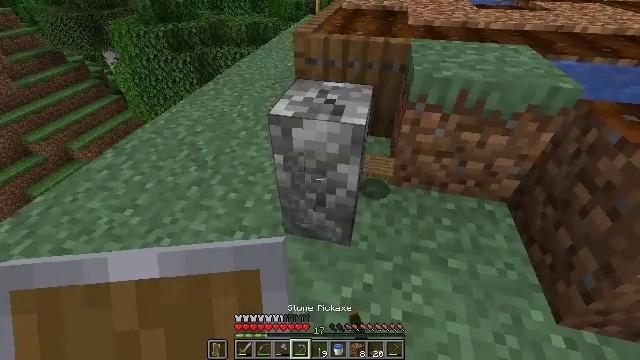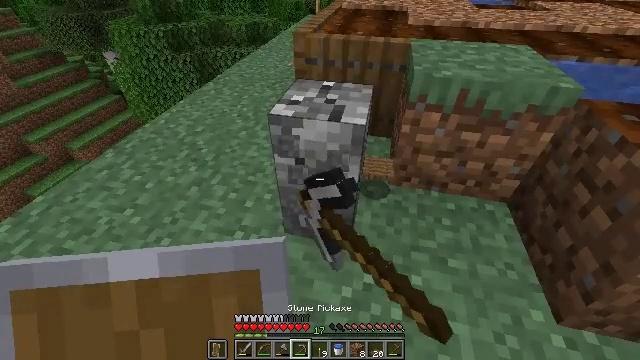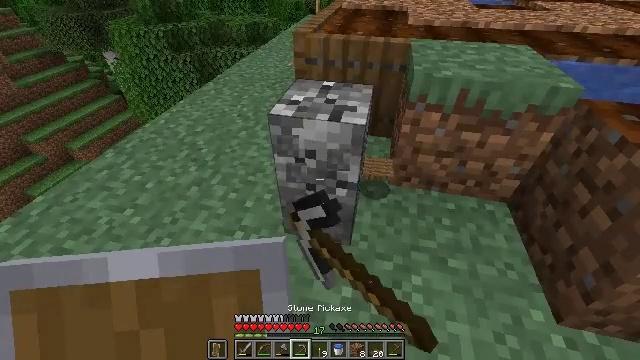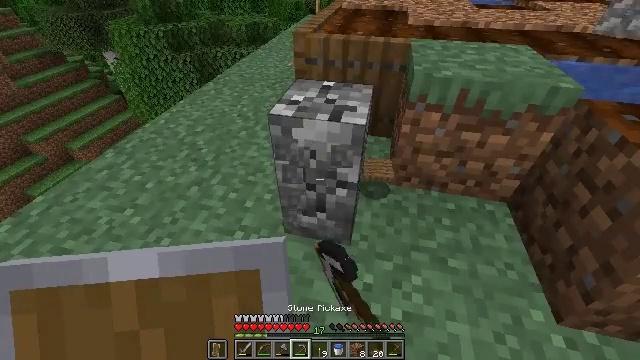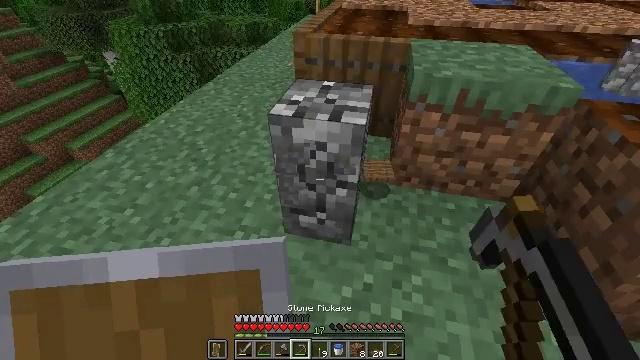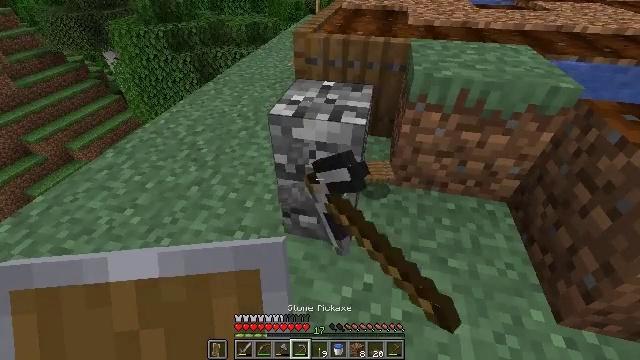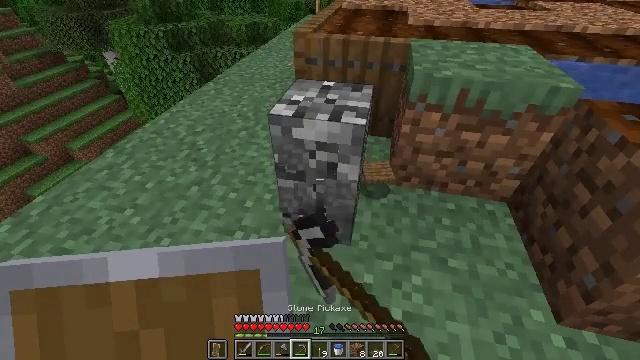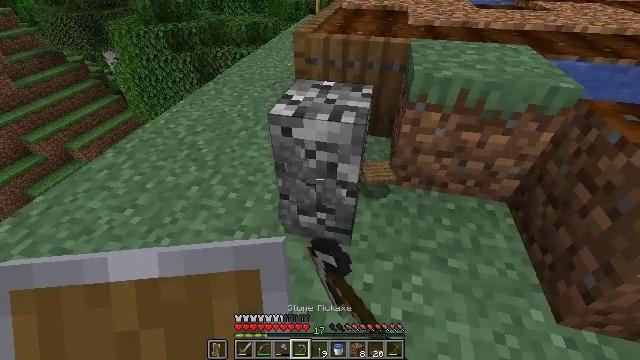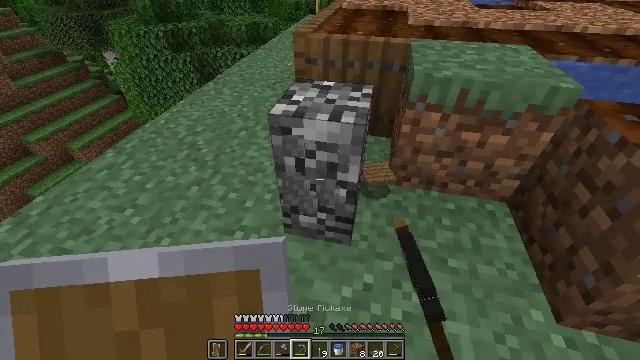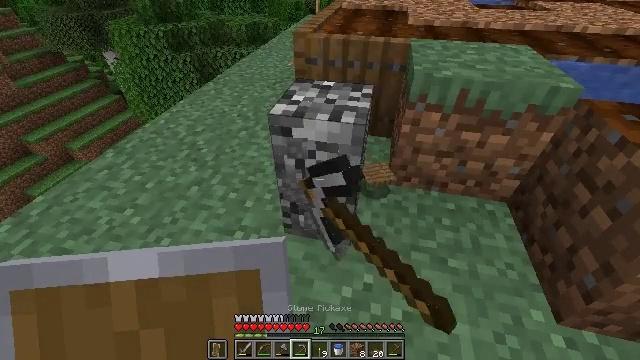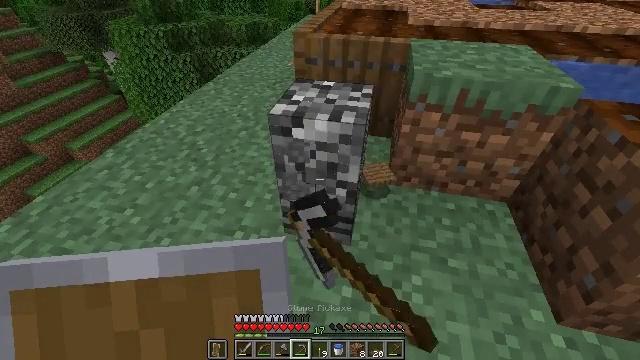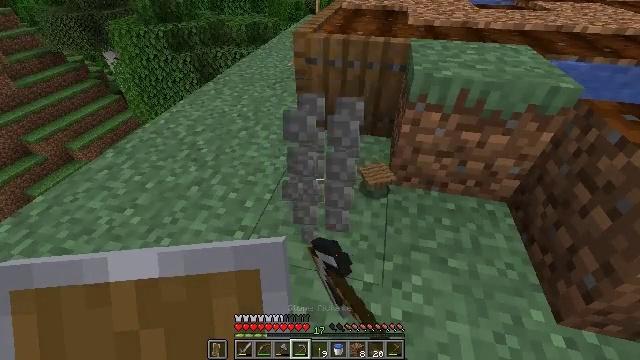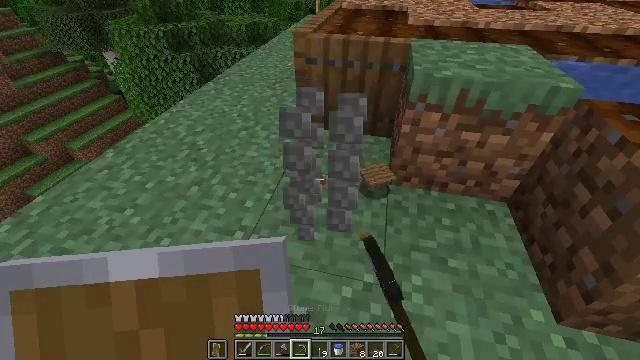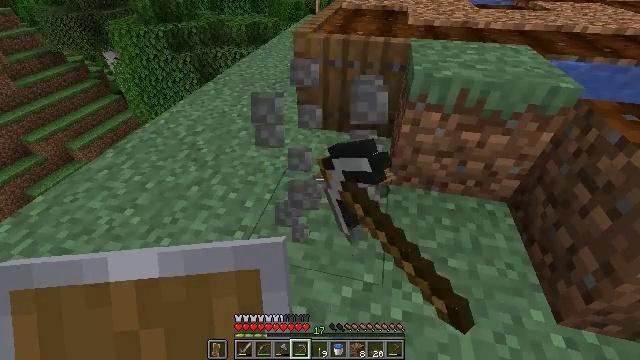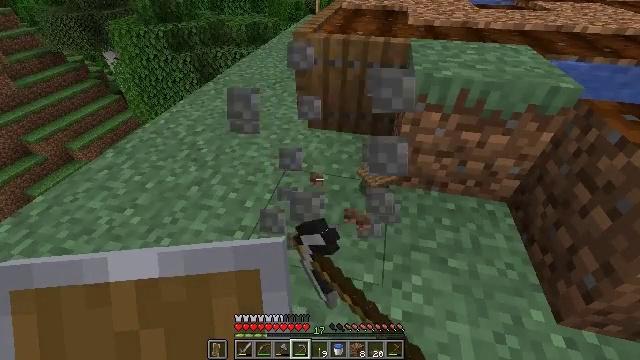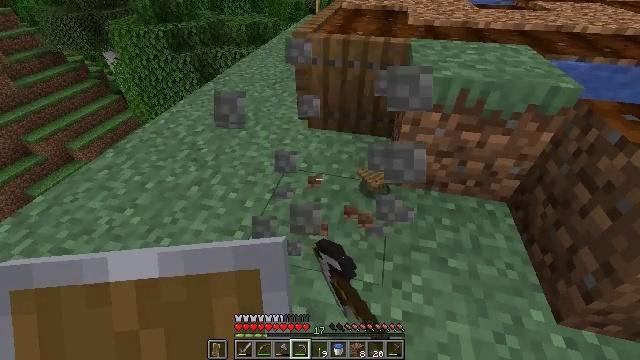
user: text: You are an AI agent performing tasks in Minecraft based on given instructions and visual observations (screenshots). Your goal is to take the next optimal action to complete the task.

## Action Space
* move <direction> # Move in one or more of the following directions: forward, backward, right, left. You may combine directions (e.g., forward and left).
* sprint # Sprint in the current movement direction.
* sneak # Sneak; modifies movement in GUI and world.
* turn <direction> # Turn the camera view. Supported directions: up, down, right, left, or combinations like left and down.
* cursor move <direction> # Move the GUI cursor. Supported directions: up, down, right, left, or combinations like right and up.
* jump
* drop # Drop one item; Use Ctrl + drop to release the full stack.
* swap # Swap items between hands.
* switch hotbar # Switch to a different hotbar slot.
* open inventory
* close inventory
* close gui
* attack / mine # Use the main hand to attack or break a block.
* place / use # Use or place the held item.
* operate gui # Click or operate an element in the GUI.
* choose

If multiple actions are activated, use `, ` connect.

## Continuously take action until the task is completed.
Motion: motion action
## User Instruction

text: Break down the cobblestone wall to collect it.
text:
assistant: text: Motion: attack / mine
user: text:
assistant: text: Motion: attack / mine
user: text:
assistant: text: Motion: attack / mine
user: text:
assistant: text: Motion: attack / mine
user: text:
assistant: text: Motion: attack / mine
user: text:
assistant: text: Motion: attack / mine
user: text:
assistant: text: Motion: attack / mine
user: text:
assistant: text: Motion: attack / mine
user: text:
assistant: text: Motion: attack / mine
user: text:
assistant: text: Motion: attack / mine
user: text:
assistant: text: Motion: attack / mine
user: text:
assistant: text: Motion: attack / mine
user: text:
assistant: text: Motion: attack / mine
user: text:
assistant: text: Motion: attack / mine
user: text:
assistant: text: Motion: attack / mine
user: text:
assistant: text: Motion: attack / mine